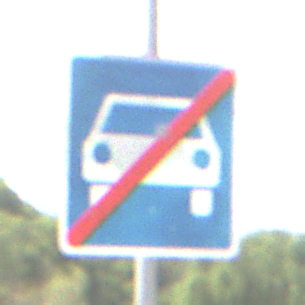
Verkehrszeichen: EndeKraftfahrstrasse
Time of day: Midday
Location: Outdoor (Nature)
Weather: PartlyCloudy
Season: NotSpecified
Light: Natural